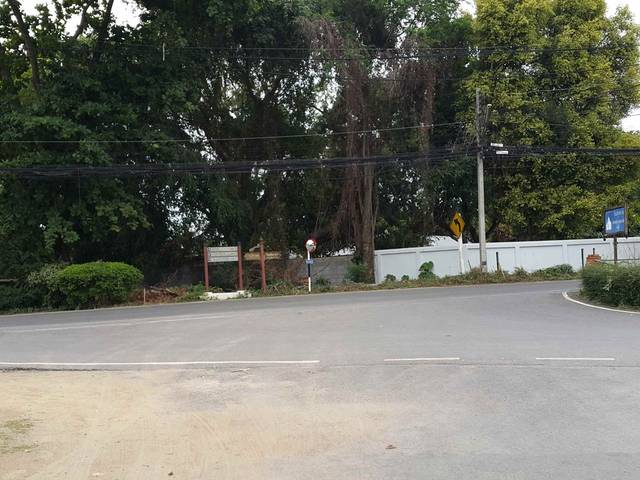
Region: Thailand
Coordinates: 18.754, 98.996